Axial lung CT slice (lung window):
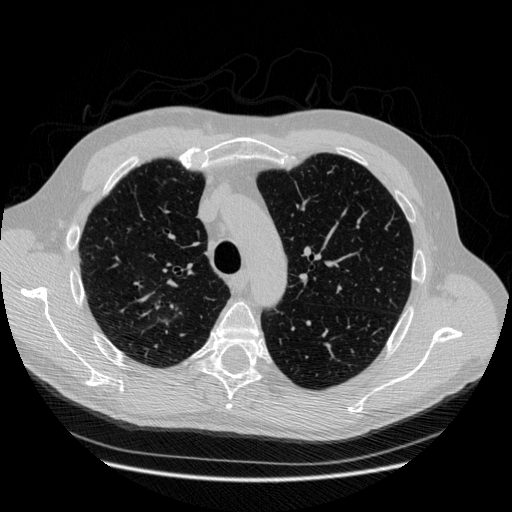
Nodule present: no